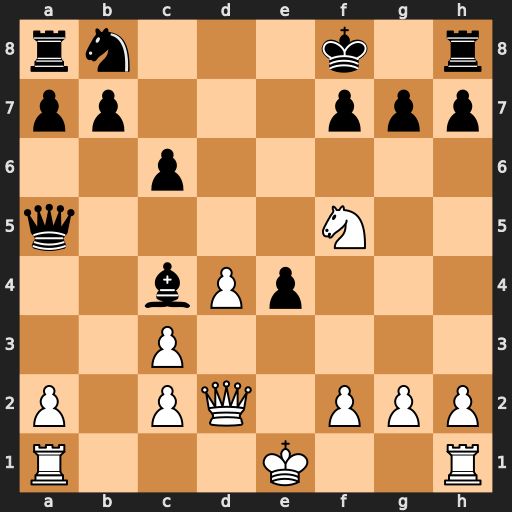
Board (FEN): rn3k1r/pp3ppp/2p5/q4N2/2bPp3/2P5/P1PQ1PPP/R3K2R
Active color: w
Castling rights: KQ
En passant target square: -
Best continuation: Qg5 Qxc3+ Kd1